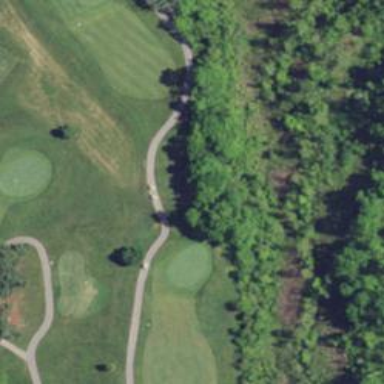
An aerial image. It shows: Path designated for golf carts.